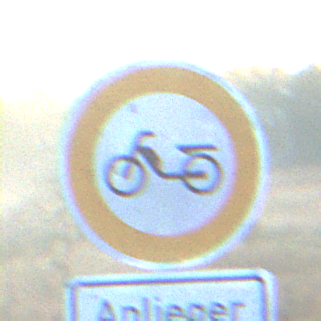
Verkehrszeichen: VerbotMofas
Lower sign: PersonengruppenFrei1
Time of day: Dawn
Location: Outdoor (Nature)
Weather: Clear
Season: NotSpecified
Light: Natural